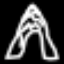
Label: The Eiffel Tower